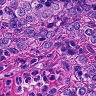
Metastatic tissue present: yes